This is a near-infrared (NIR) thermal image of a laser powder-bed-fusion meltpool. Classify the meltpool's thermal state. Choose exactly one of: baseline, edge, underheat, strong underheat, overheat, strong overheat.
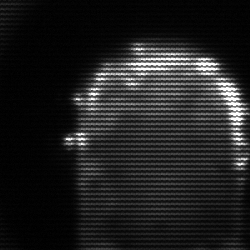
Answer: baseline